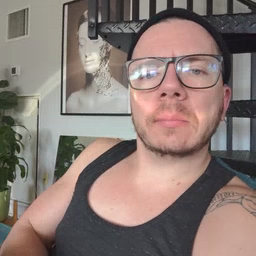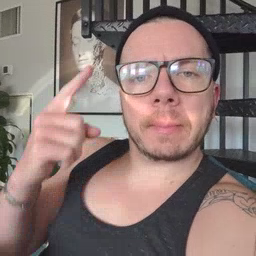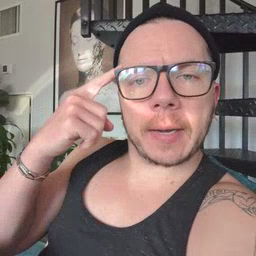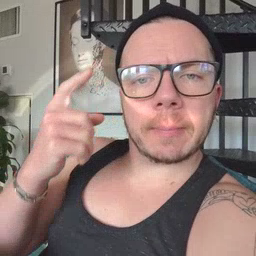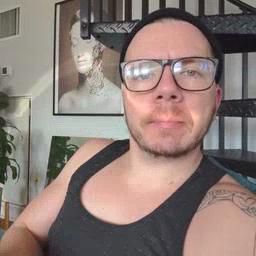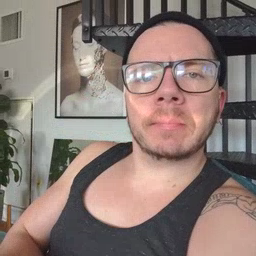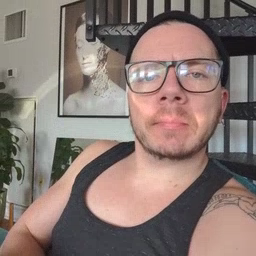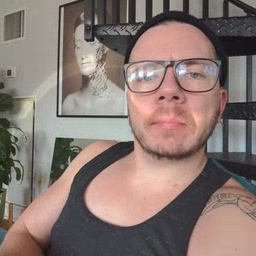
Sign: penny